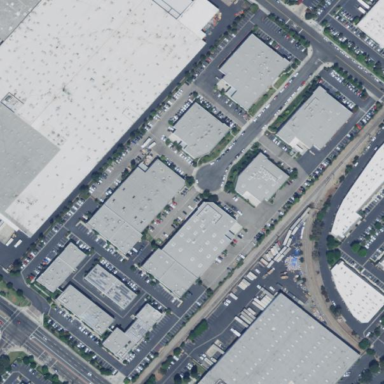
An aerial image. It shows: Commercial area.